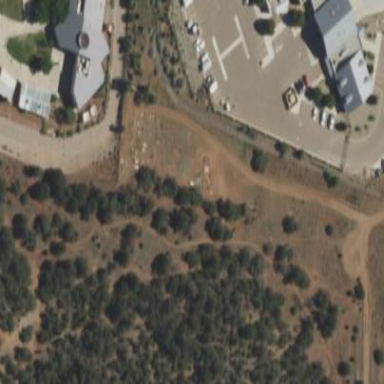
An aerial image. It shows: Cemetery.